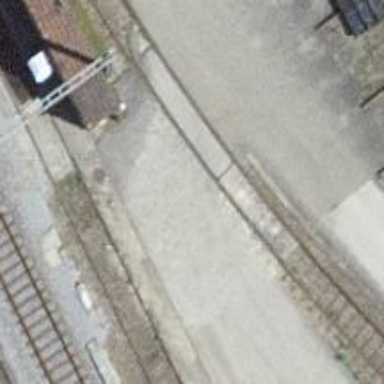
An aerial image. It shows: Disused railway spur with one track.